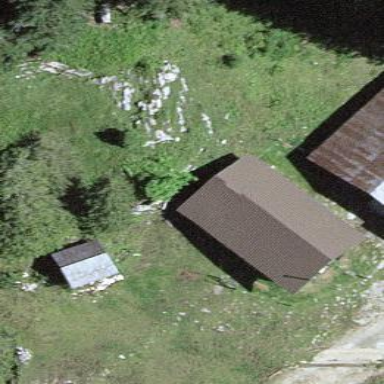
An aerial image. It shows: Hut.